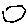
Label: hexagon